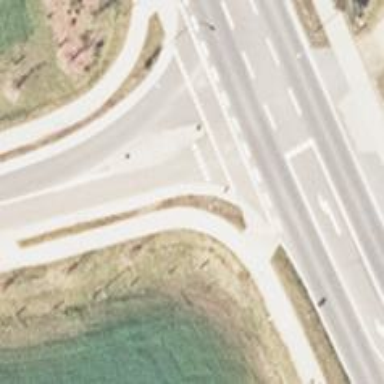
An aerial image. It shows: Cycleway.